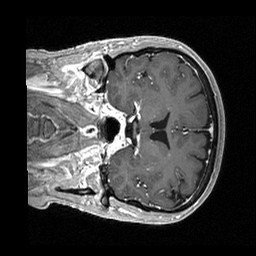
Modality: T1w
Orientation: coronal
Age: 50
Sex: female